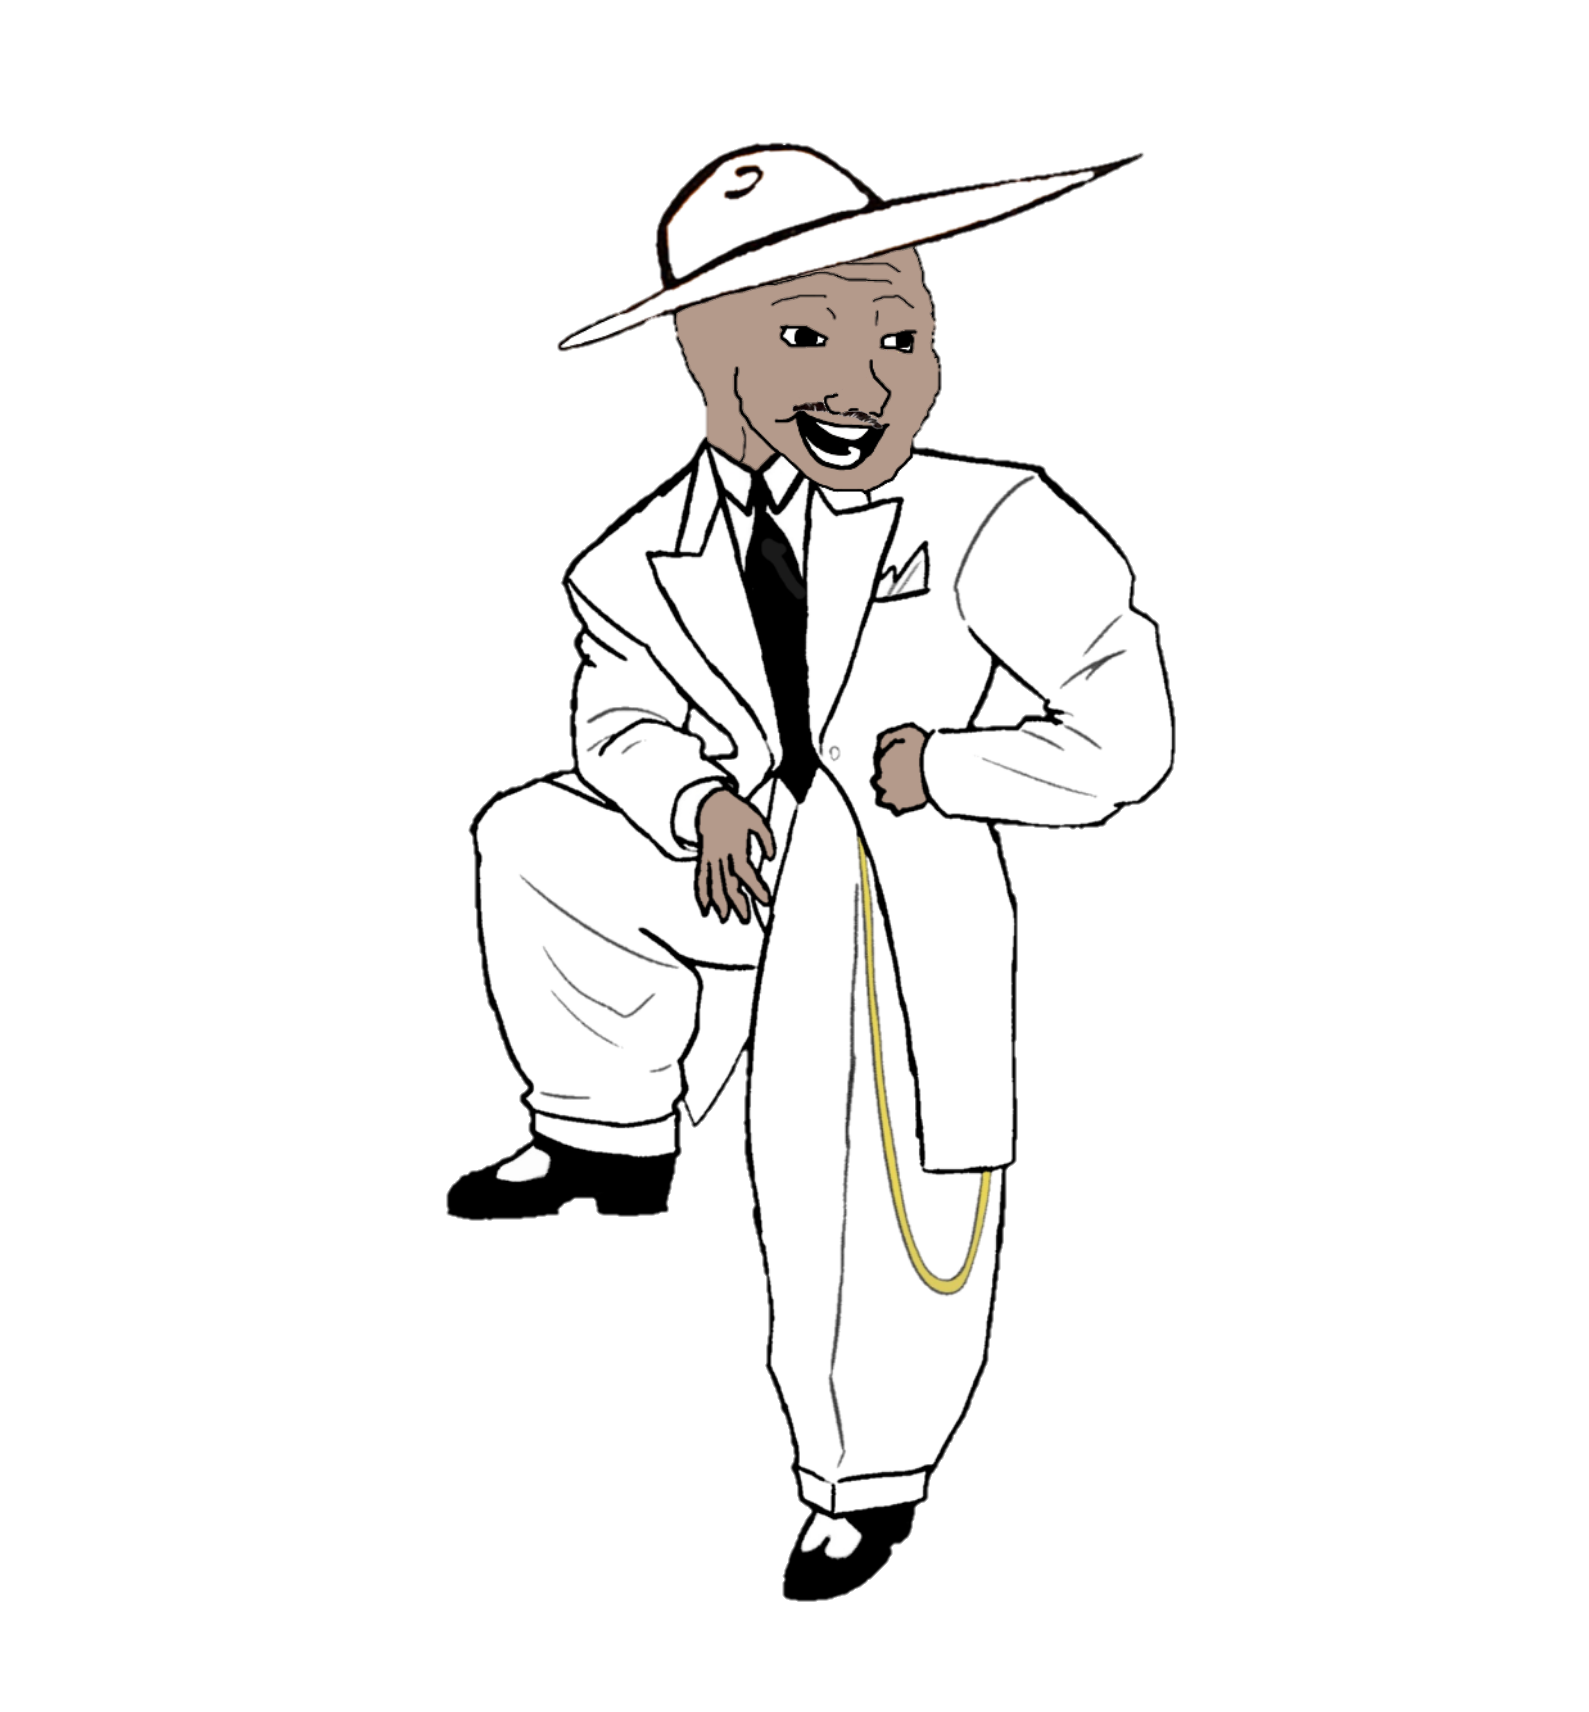
Label: 5_Bloomer